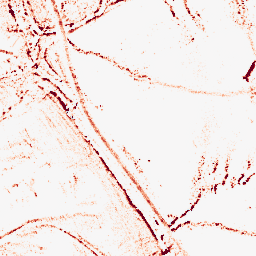
Category: morphological
Decomposition family: morphological_rect
Decomposition parameters: operation: opening
width: 5
height: 5
Upsampling method: bicubic_16x
Upsampling parameters: scale: 16
Upsampling scale: 16